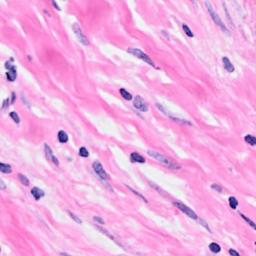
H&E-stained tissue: Breast